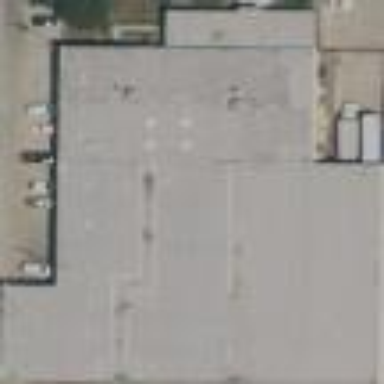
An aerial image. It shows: Industrial building.